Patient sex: F
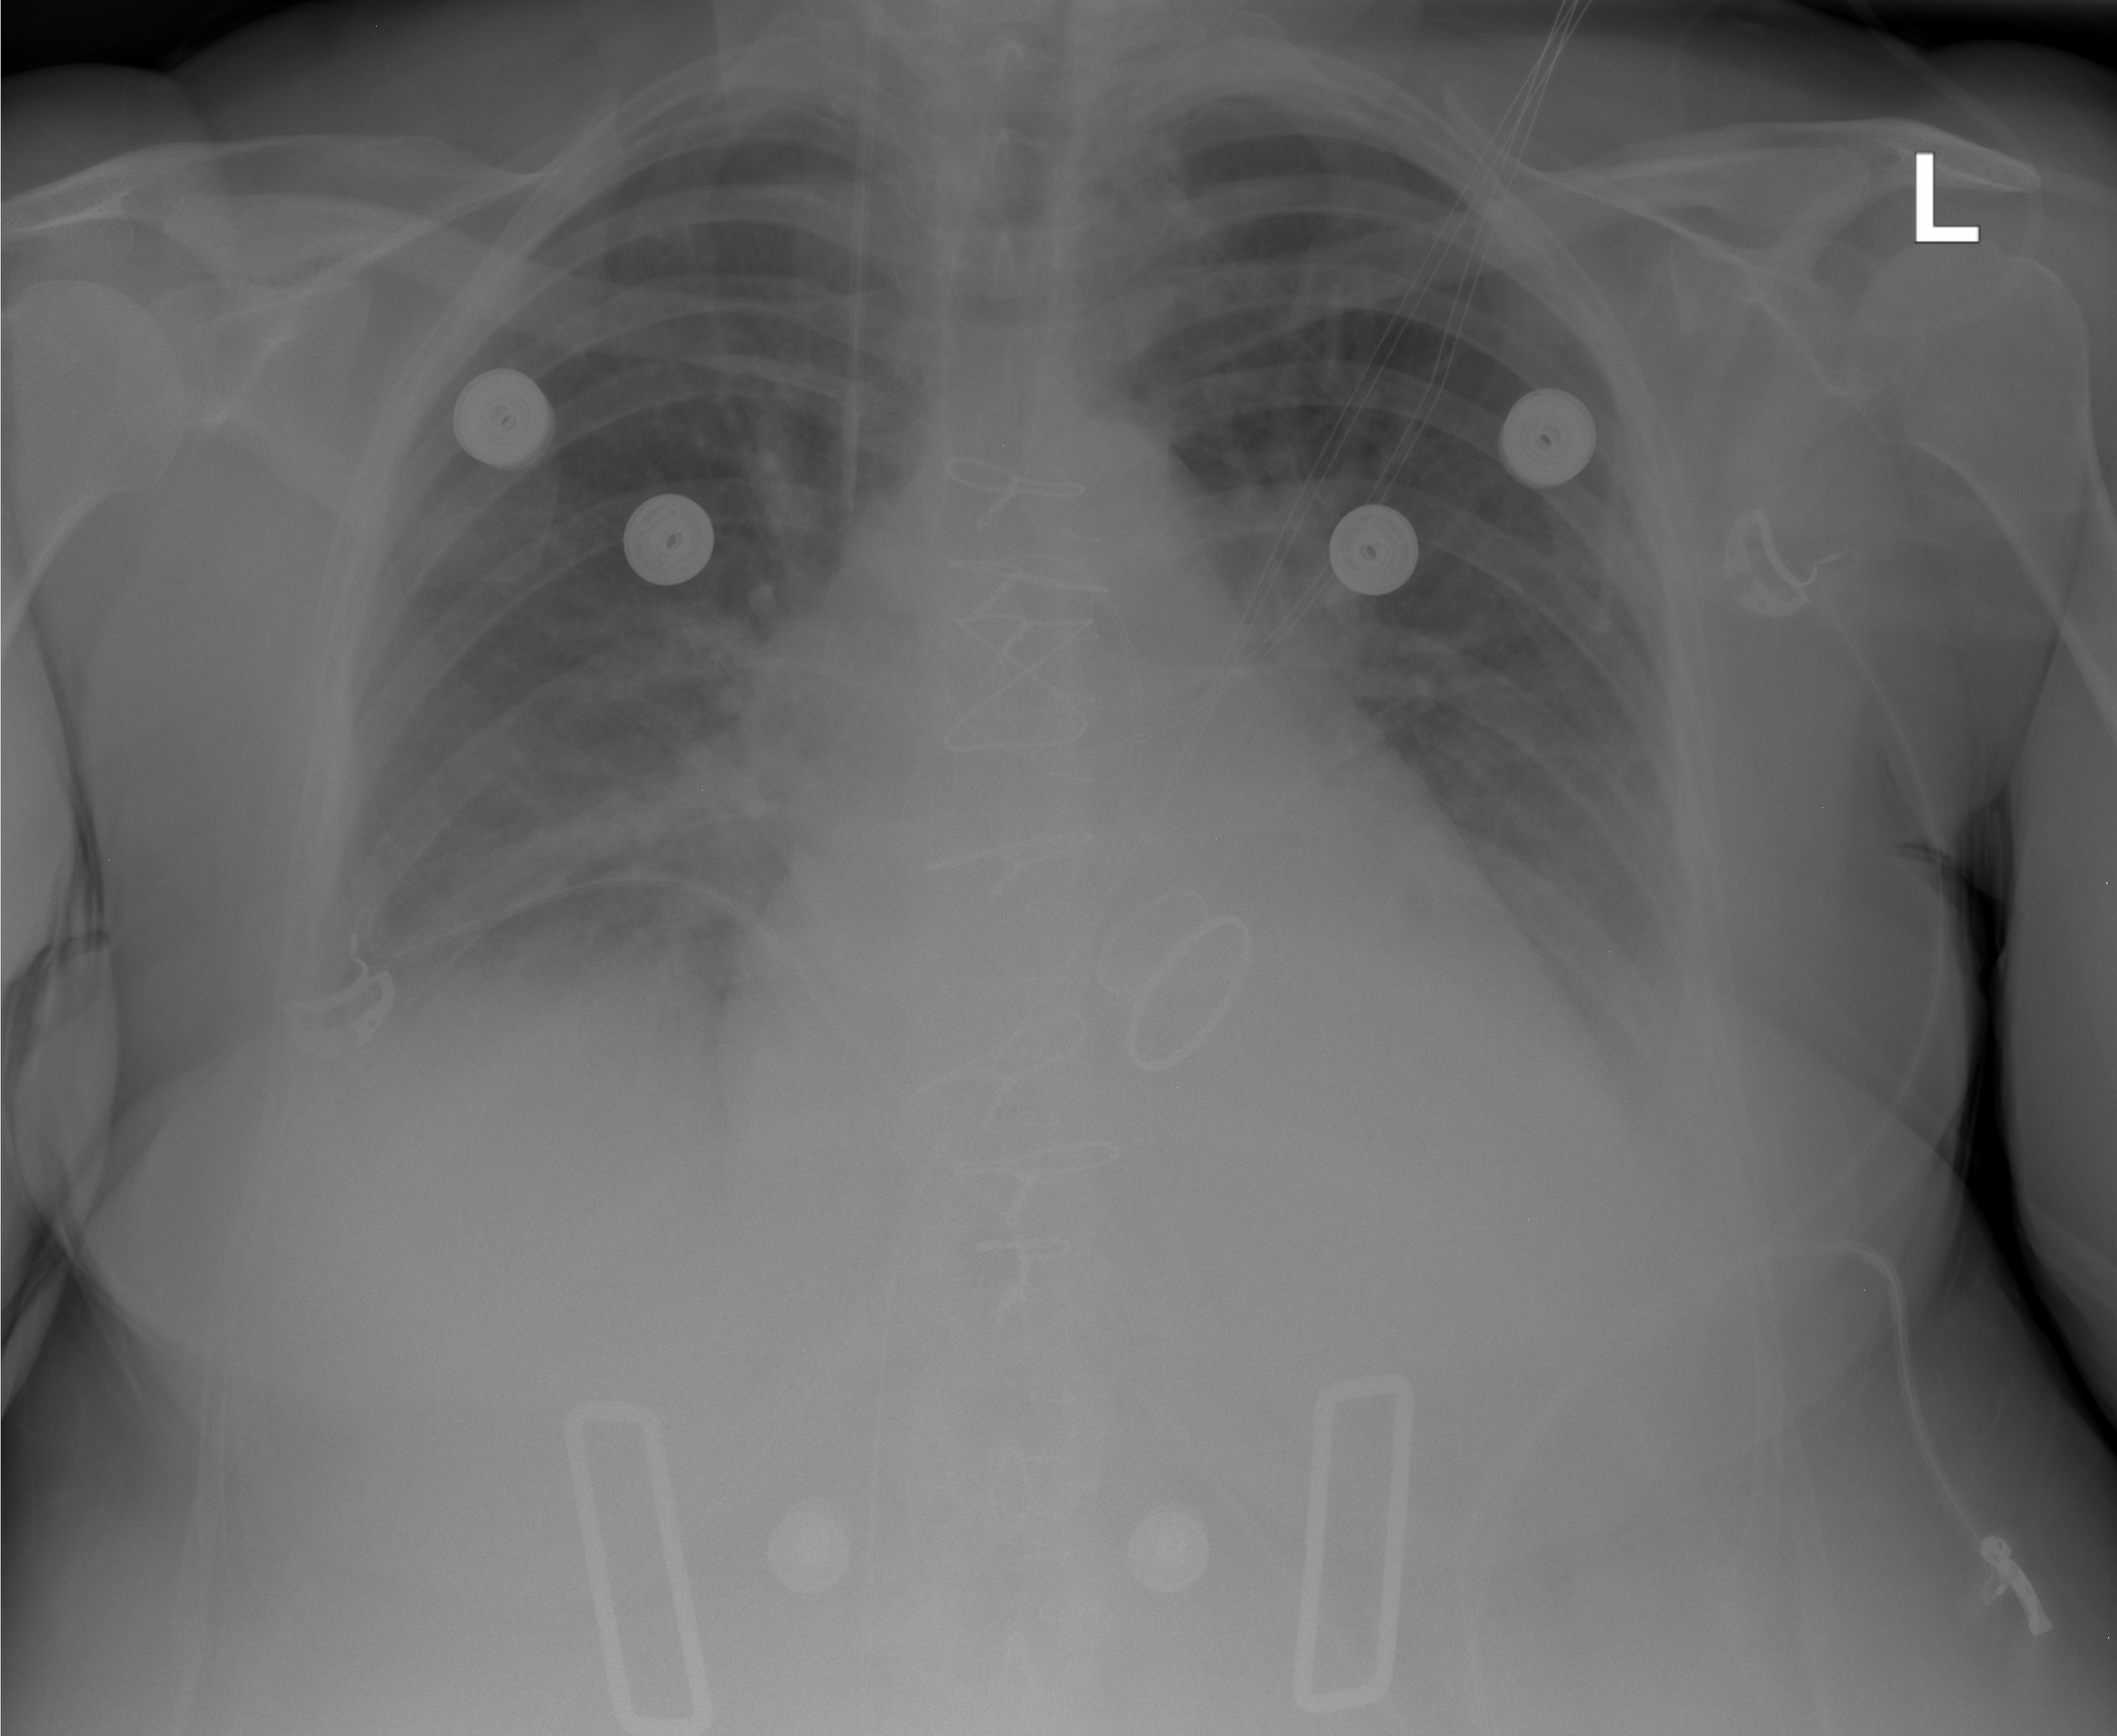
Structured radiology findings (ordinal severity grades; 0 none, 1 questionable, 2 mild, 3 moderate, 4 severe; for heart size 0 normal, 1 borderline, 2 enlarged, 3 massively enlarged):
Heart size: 2
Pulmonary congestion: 2
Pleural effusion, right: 2
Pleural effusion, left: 2
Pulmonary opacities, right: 0
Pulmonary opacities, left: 0
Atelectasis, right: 2
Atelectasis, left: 2